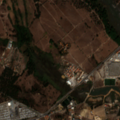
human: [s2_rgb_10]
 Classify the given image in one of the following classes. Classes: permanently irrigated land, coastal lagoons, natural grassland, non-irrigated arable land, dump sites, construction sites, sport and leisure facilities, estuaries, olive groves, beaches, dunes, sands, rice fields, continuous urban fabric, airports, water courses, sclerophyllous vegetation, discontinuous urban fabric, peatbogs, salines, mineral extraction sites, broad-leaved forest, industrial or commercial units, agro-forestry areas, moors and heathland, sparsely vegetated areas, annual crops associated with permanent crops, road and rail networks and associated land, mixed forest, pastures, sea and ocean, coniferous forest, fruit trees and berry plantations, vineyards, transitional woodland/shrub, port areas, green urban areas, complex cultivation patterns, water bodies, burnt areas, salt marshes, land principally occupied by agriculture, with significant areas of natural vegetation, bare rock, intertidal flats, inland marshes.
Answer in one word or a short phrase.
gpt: discontinuous urban fabric, industrial or commercial units, non-irrigated arable land, permanently irrigated land, mixed forest, salt marshes, salines